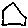
Label: house